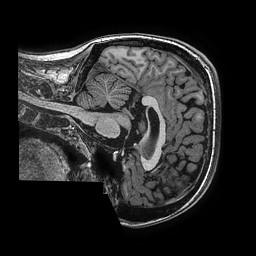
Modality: T1w
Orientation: sagittal
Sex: female
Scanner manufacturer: ge
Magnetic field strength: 3 T
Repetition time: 0.0077 s
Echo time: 0.003436 s